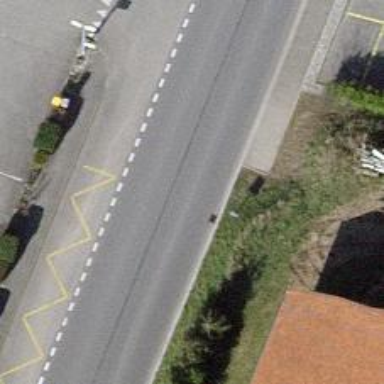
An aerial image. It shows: Bus stop with platform for public transport.